Question: I have a similar problem to <URL>, but could not find any useful information in the answers.
I'm trying to send an email to a recipient with a display name 'Lastname, firstname' using the Quoted-Printable encoding. The exact header, as seen in the source of the received email, is:
'''
To: =?UTF-8?Q?"Lastname,=20firstname"?= <email@example.com>
'''
However, Outlook displays it like this:

Effectively interpreting the comma as a separator between recipients, even though it's enclosed in a Quoted-Printable encoding.
When there is no comma, the header is properly interpreted.
Am I doing something wrong, or is it impossible to use commas in a <URL>?
'Zend\Mail'
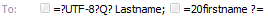
Answer: What you are seeing is not correct behavior as far as I can tell, but the workaround should be obvious: QP-encode the comma. The double quotes are redundant and should be omitted:
'''
From: =?UTF-8?q?Lastname=2C_Firstname?= <email@example.com>
'''
(As such, it is obviously insane to put the last name first; but e.g. Outlook connected to Active Directory seems to insist on this silly anti-convention.)